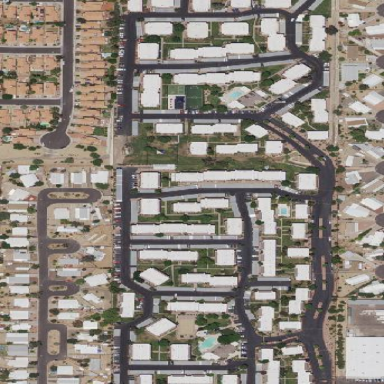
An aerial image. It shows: Residential area with apartments.